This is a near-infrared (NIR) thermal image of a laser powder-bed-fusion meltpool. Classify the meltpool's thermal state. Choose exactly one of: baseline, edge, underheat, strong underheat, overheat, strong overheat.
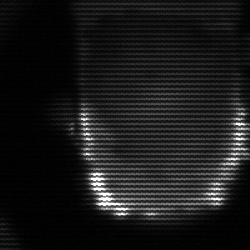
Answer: baseline